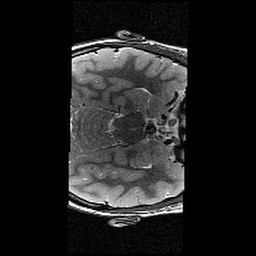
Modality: T2w
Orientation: axial
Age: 11
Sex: female
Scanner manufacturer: siemens
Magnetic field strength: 3 T
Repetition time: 9.23 s
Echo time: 0.067 s